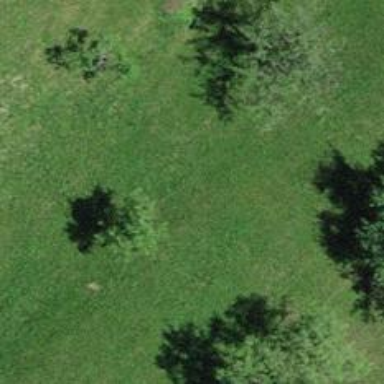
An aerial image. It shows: Beautiful tree in nature.